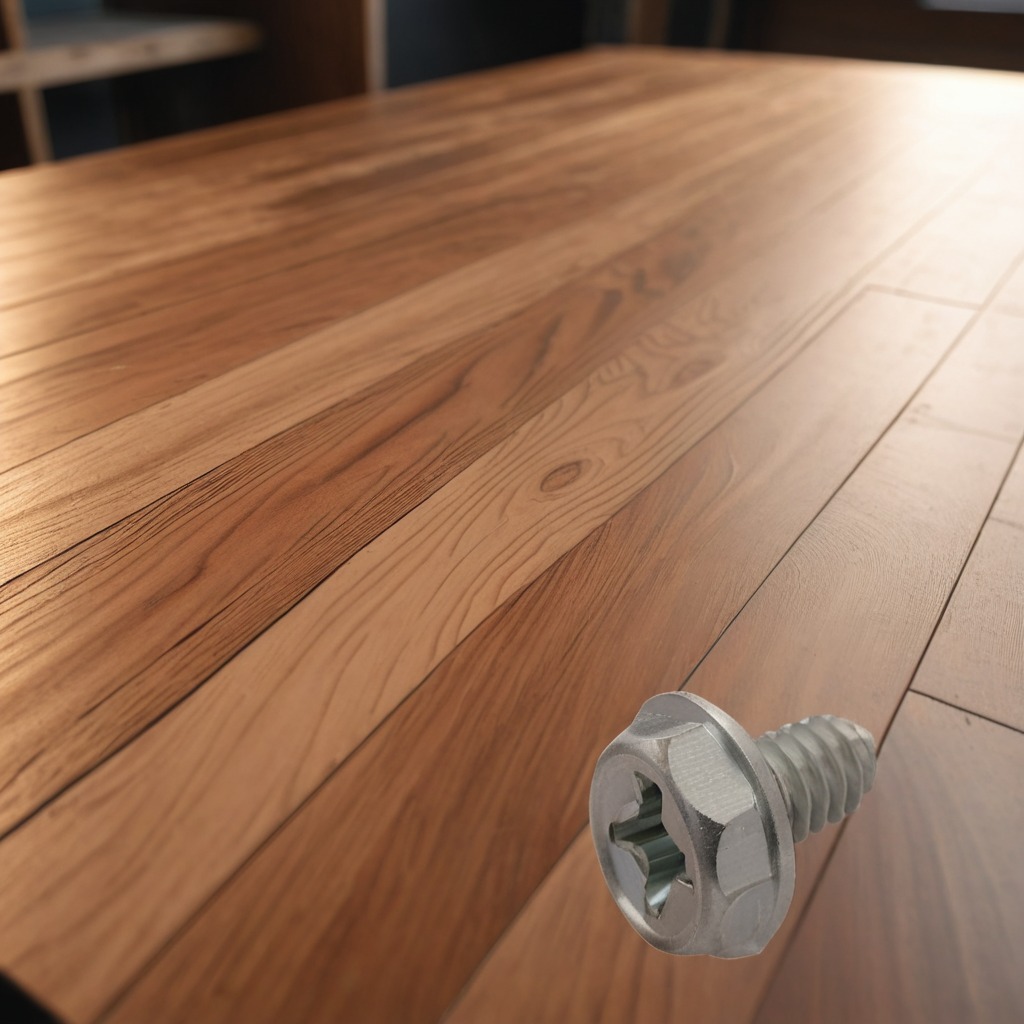
A metal screw is lying on the wooden table in the carpentry studio.